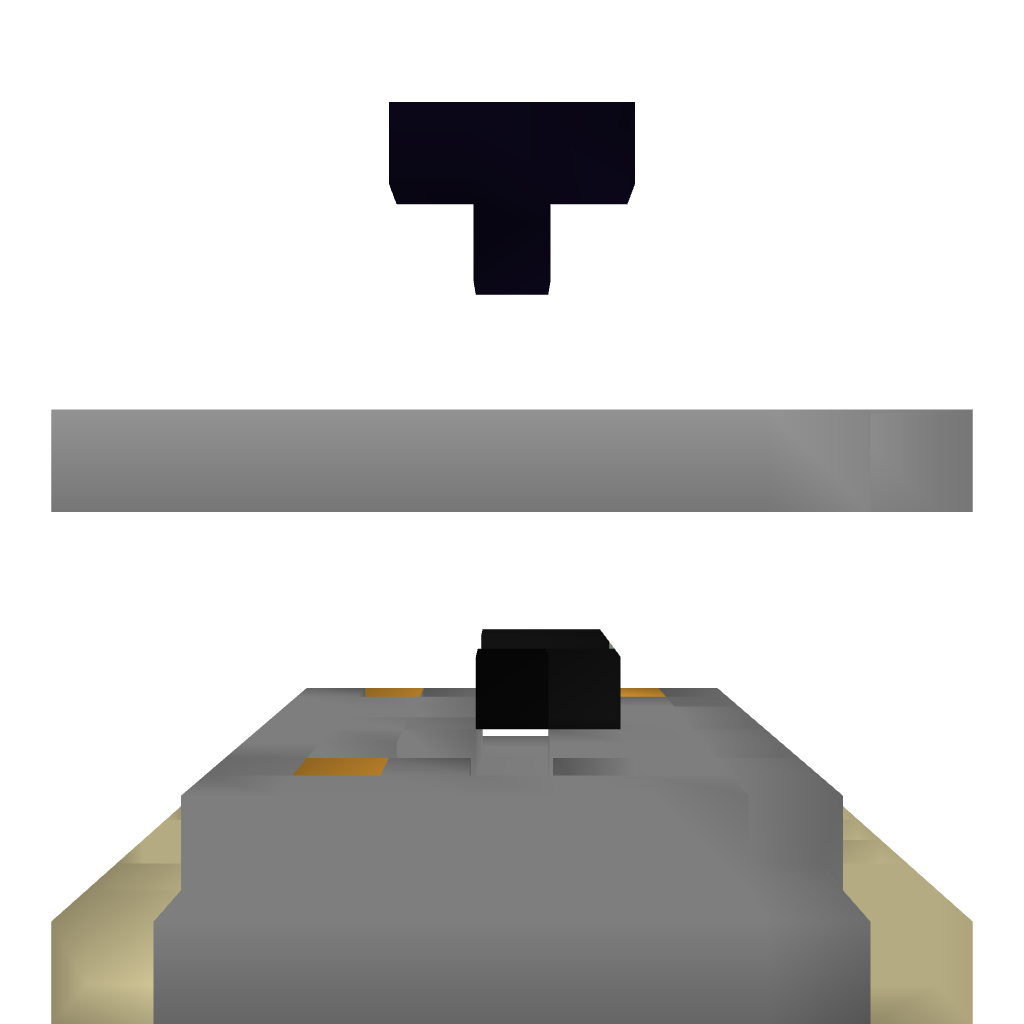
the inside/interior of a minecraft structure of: Cobblestone Generator